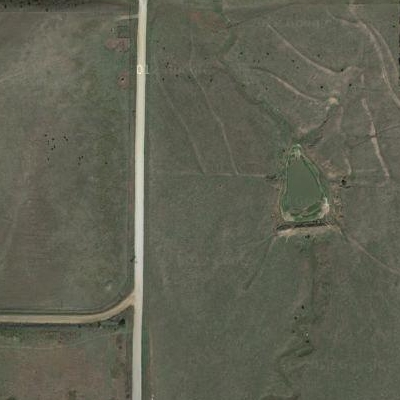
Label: Grass